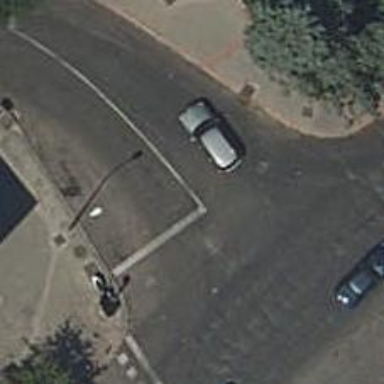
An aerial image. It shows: Road with traffic signals.